Question: I have built a very simple login page in Ext JS 6.6, but for the life of me I can't seem to right align the login button with the end of the form fields. It just stays to the left no matter what I do.

How can I fix this problem?
The code I'm using is as follows;
'''
items: {
xtype: 'form',
reference: 'form',
items: [{
xtype: 'textfield',
name: 'username',
fieldLabel: 'Username',
allowBlank: false
}, {
xtype: 'textfield',
name: 'password',
inputType: 'password',
fieldLabel: 'Password',
allowBlank: false
}, {
xtype: 'button',
text: 'Login',
formBind: true,
style: {
marginTop: '10px',
padding: '5px 15px 5px 15px'
},
listeners: {
click: 'onLoginClick'
}
}]
}
'''
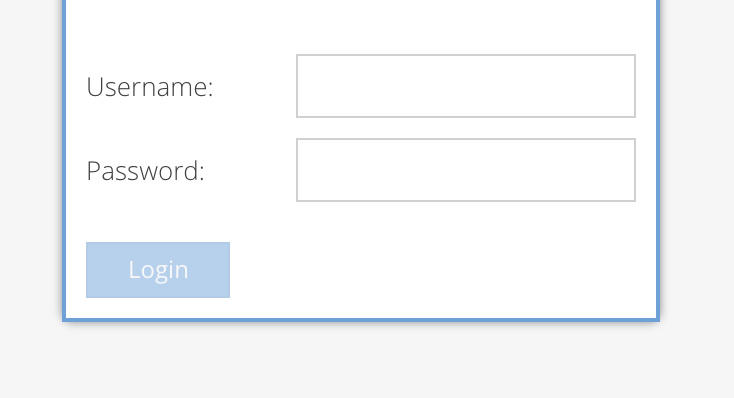
Answer: You can use <URL> component like this
'''
bbar: [
'->',//spliter to shift next component up to end of right
{ xtype: 'button', text: 'Button 1' }
]
'''
In this <URL>, I have create a demo using 'bbar' config.
'''
Ext.application({
name: 'Fiddle',
launch: function () {
Ext.create({
xtype: 'panel',
title: 'Login View',
border: true,
width: 320,
renderTo: Ext.getBody(),
items: {
xtype: 'form',
reference: 'form',
bodyPadding: 15,
layout: 'vbox',
defaults: {
width: '100%'
},
items: [{
xtype: 'textfield',
name: 'username',
fieldLabel: 'Username',
allowBlank: false
}, {
xtype: 'textfield',
name: 'password',
inputType: 'password',
fieldLabel: 'Password',
allowBlank: false
}],
bbar: ['->', {
xtype: 'button',
text: 'Login',
formBind: true,
listeners: {
click: 'onLoginClick'
}
}]
}
})
}
});
'''